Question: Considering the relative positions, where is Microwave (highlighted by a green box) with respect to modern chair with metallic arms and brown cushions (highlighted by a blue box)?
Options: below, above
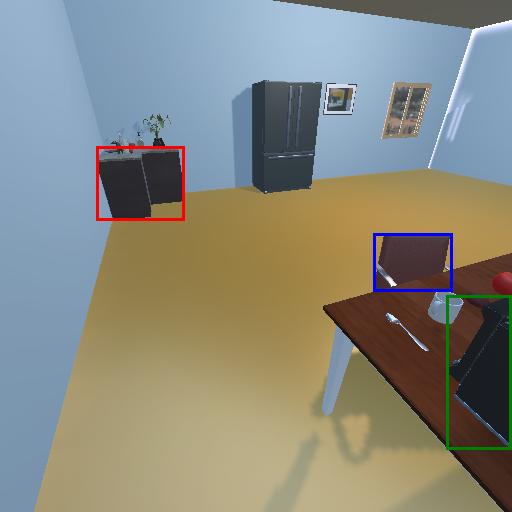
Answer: below